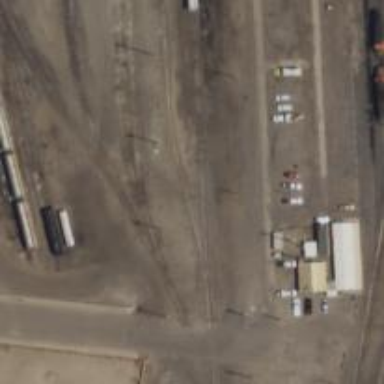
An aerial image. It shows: Railway yard.